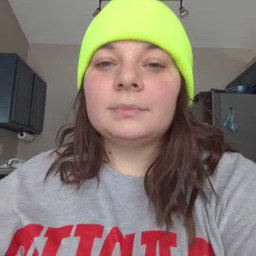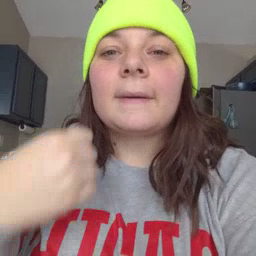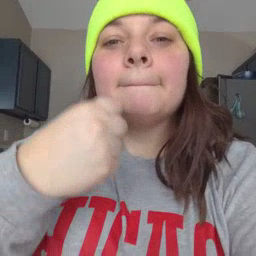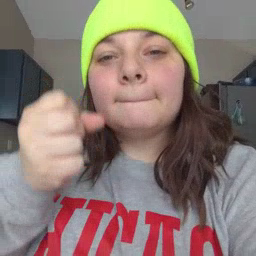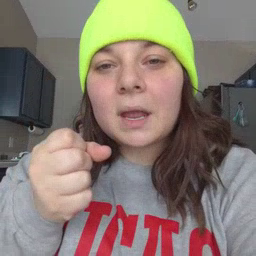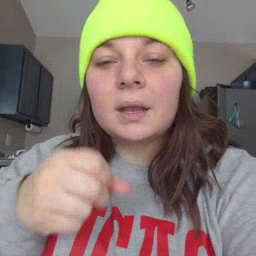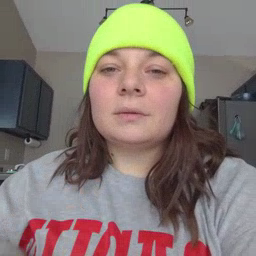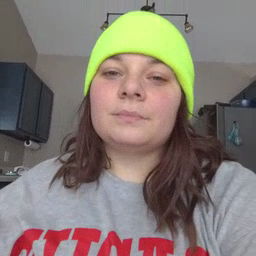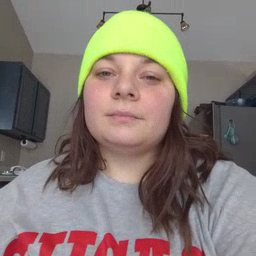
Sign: make